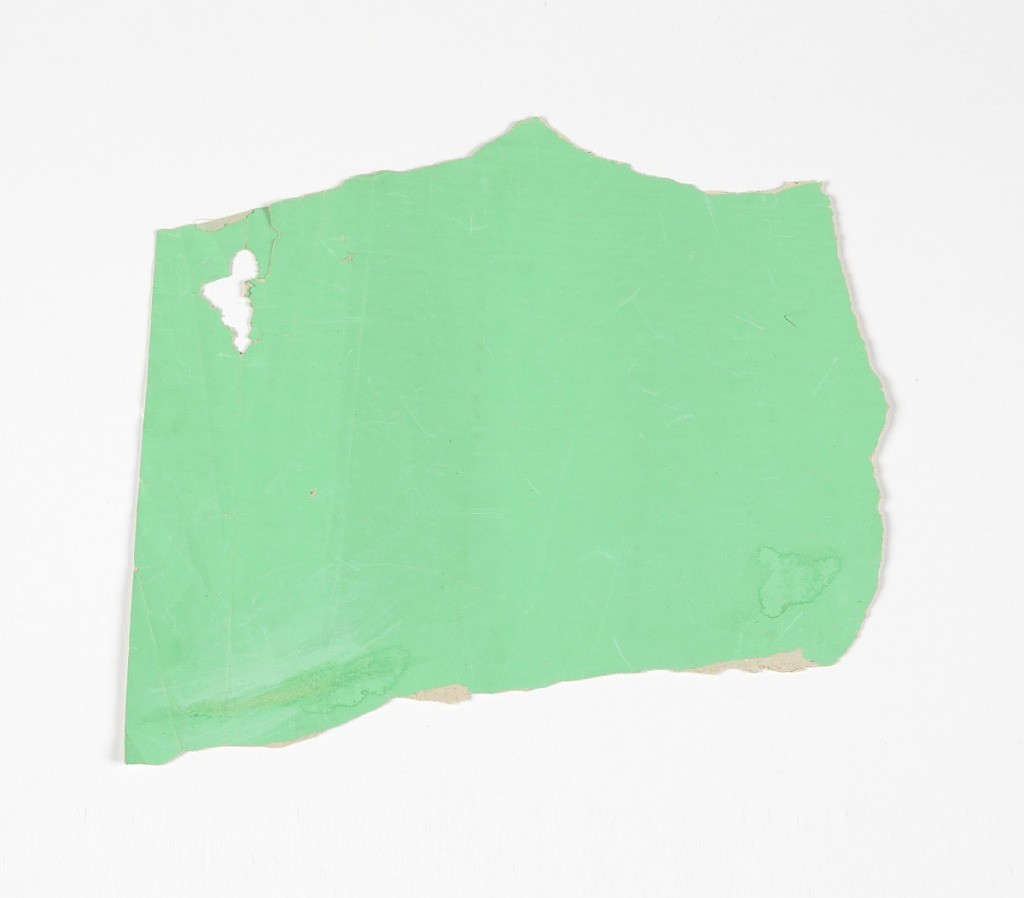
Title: Sidewall
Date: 1800–1850
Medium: Paper with applied ground color, unprinted
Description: Paper with an all-over green ground with no printed design. Has the appearance of arsenic green.